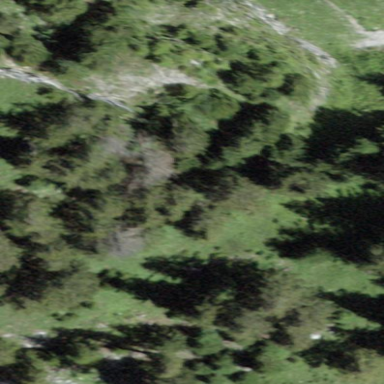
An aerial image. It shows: Forest area.